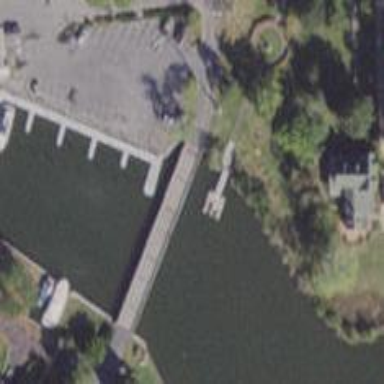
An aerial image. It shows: Man-made pier.